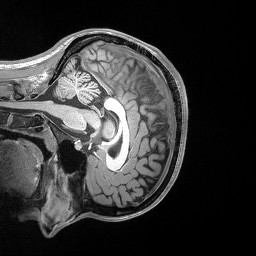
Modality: T1w
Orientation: sagittal
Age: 24
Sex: female
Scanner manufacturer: siemens
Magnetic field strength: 3 T
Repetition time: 2.53 s
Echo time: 0.00164 s